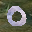
Label: 0